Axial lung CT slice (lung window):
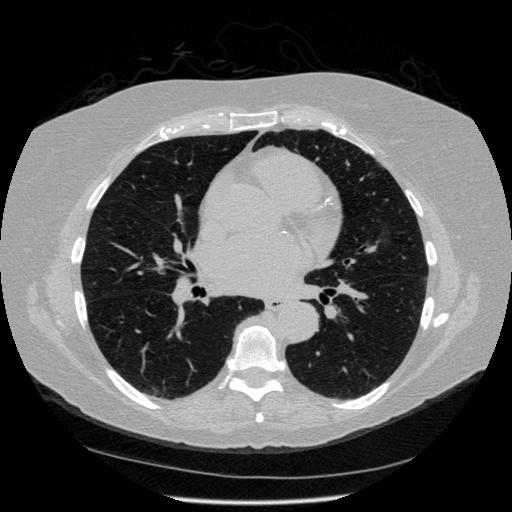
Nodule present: no